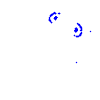
Particle: electron